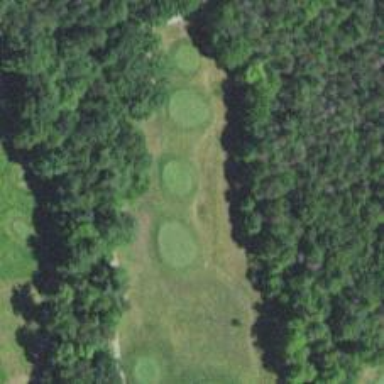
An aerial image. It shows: Golf hole.